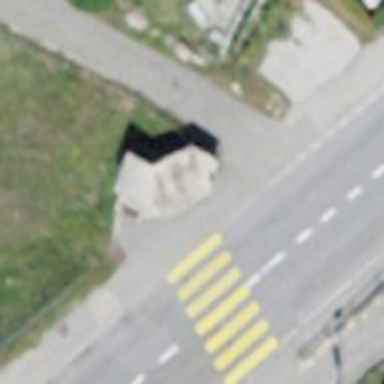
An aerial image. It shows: Bus stop with platform for public transport.